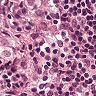
Metastatic tissue present: yes